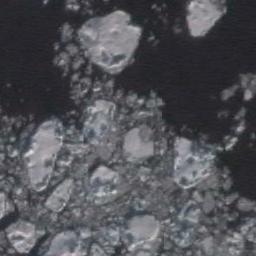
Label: sea_ice